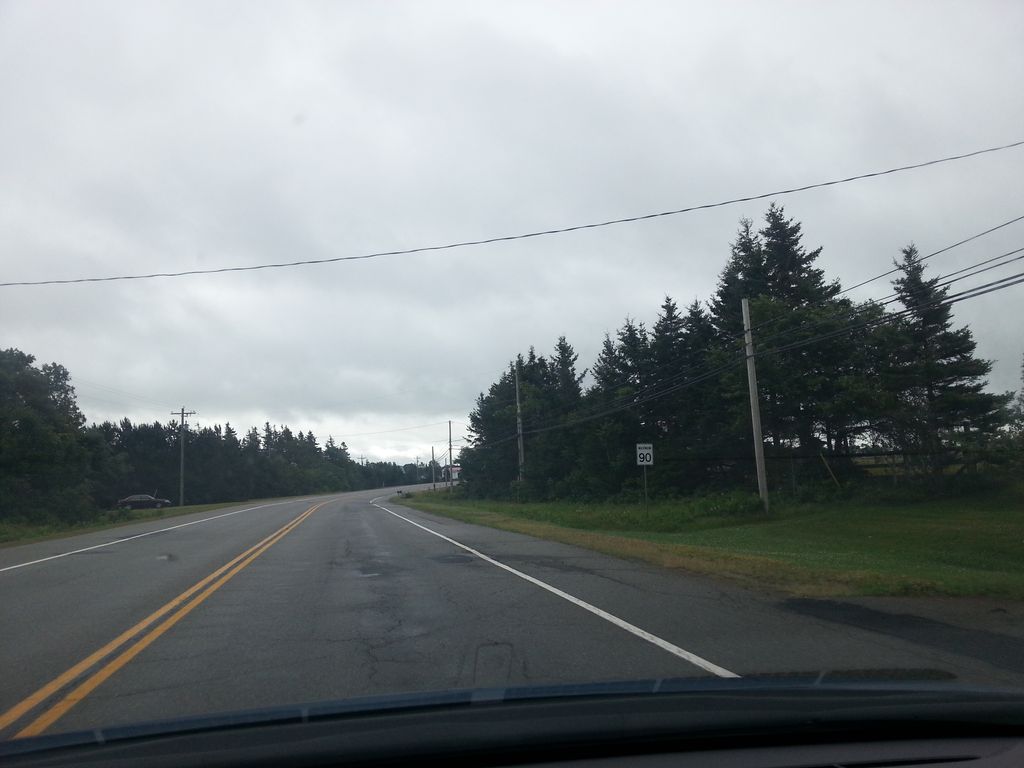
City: charlottetown